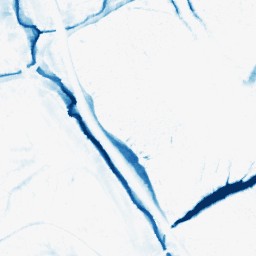
Category: morphological
Decomposition family: morphological_ellipse
Decomposition parameters: operation: closing
width: 20
height: 20
Upsampling method: lanczos
Upsampling parameters: scale: 8
Upsampling scale: 8